Question: I'm trying to write a VBScript that opens a SAP session, with Single-Sign On capability.
I've already found some information about this topic, or similar ones, here and on other sites, but none of them suit my requirement..
This is what I have so far, taken from <URL>:
But an error happens in the SAP GUI;
> Hostame 'PRD' unknown Line: 896
Method: NiPGetHostByName: 'PRD' not found

Can anybody help me?
'''
Option Explicit
Dim WSHShell, SAPGUIPath, SID, InstanceNo, WinTitle
Set WSHShell = WScript.CreateObject("WScript.Shell")
If IsObject(WSHShell) Then
SAPGUIPath = "C:\Program Files (x86)\SAP\FrontEnd\SAPgui"
SID = "PRD"
InstanceNo = "00"
WSHShell.Exec SAPGUIPath & "sapgui.exe " & SID & " " & _
InstanceNo
WinTitle = "SAP"
While Not WSHShell.AppActivate(WinTitle)
WScript.Sleep 250
Wend
Set WSHShell = Nothing
End If
'''
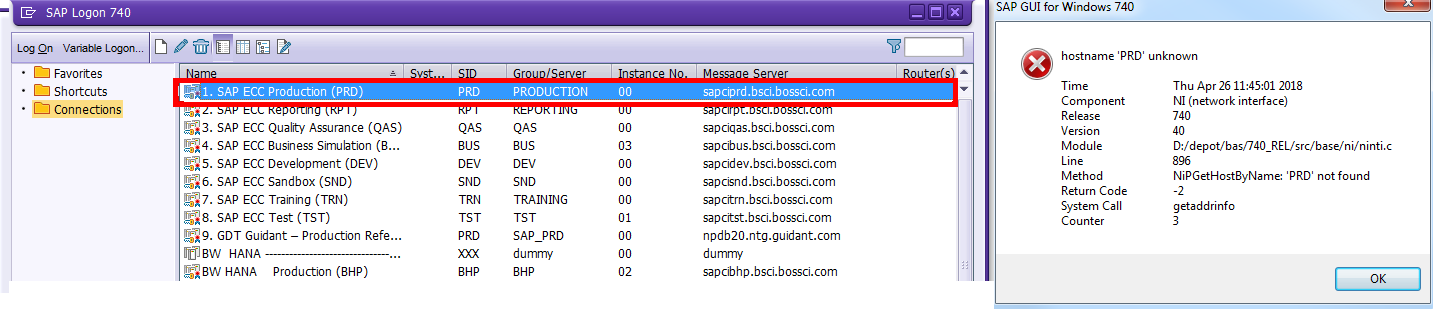
Answer: After looking at the question for a little while, I may have a suggestion.
The error is coming directly from the SAP GUI and is quite detailed, which allows us to make some assumptions;
1. The error is from the SAP GUI so the VBScript is executing without issue.
2. The problem is likely with the information being passed to the SAP GUI.
Let's try breaking down the error. With this particular error we are blessed with a wealth of information (will pick out some key ones);
- - - -
Armed with all this information, two things become apparent;
1. The Method is called NiPGetHostByName which suggests the SAP GUI is expecting to locate the Host using the Name.
2. Judging by the code in the question and the accompanying screenshot of the connections list in SAP the PRD value appears to be the SID column not the Name.
So, should you possibly be passing the Name instead of the SID as it appears the SAP GUI is not working from the SID and wrongly assumes 'PRD' is the Name and hence doesn't find it?
I would suggest trying something like;
'''
Option Explicit
Dim WSHShell, SAPGUIPath, SID, InstanceNo, WinTitle, Name
Set WSHShell = WScript.CreateObject("WScript.Shell")
If IsObject(WSHShell) Then
SAPGUIPath = "C:\Program Files (x86)\SAP\FrontEnd\SAPgui"
Name = """1. SAP ECC Production (PRD)"""
SID = "PRD"
InstanceNo = "00"
WSHShell.Exec SAPGUIPath & "sapgui.exe " & Name & " " & _
InstanceNo
WinTitle = "SAP"
While Not WSHShell.AppActivate(WinTitle)
WScript.Sleep 250
Wend
Set WSHShell = Nothing
End If
'''